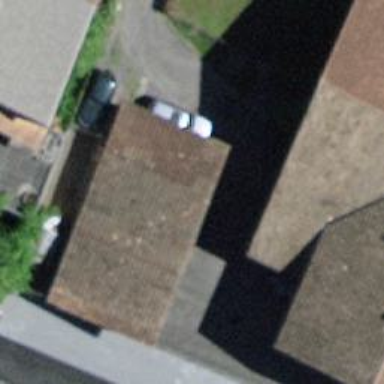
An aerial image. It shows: Shed building.